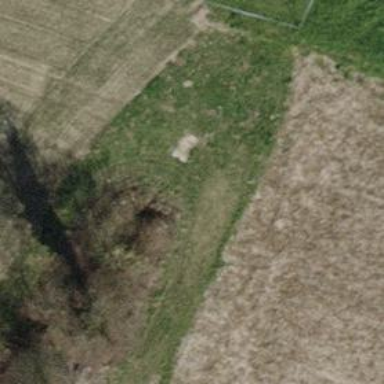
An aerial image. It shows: Ditch in the surroundings.